Question: Here's a screenshot:

Clearly it indicates that the x coordinate of my struct differs from the y coordinate, however their values are the same. How do they differ?
While we're at it... This one should be easier... What does the capital L icon indicate?
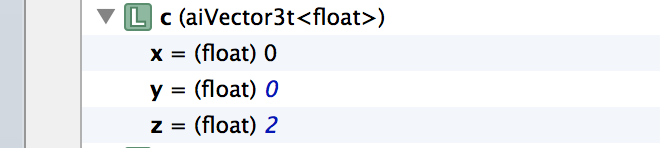
Answer: The blue italic text means that the value of that variable (or expression) has changed since the last time the program paused.
"L" in the green square means that 'c' is a local variable. "A" in a purple square means a function or method argument (e.g. you will see this next to 'self'). "V" in a green square means some other type of variable, like an instance variable or a global variable. There may be others but I don't remember them.